Question:
Ideally I'd like to do this using CSS3, but would settle for SVG. I can make something quasy like this in CSS <URL> ...but border-radius didn't seem up to flaring out the curved lines like the image shows.
Basically I have a header div and am hoping to create this darker curved region at the top of it.
I'd greatly appreciate any help from any clever CSS gurus. Thanks!
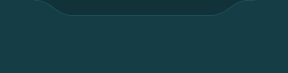
Answer: I got it pretty close using the jsFiddle you started and changing up the border radius a bit.

<URL>
using border radius you can define different lengths for the x and y axis. So I used
'''
border-bottom-right-radius:40px 20px;
border-bottom-left-radius:40px 20px;
'''
That gives it a length of 40 on the x axis and 20 on the y. Its not quite as sharp as your picture above but its pretty close. <URL>